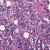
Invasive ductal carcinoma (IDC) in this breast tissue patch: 1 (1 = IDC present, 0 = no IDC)